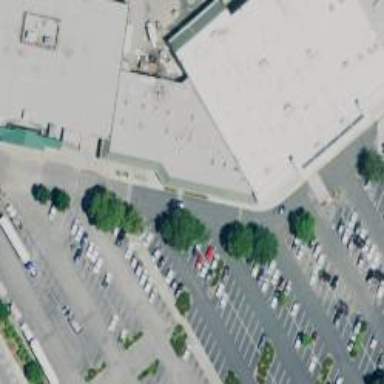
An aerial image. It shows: Grocery shop.